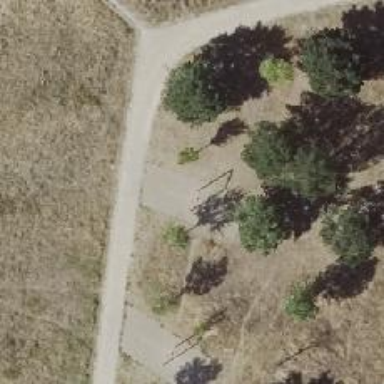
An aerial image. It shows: Playground with swings.